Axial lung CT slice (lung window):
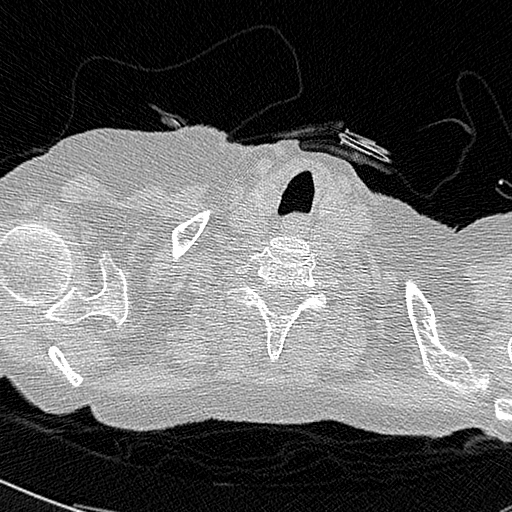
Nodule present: no